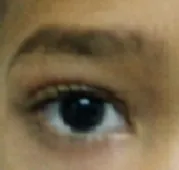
Exotropia for the left eye.
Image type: medical_photograph (other_medical_photograph)